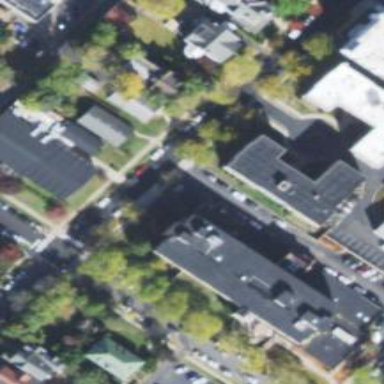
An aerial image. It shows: Building.